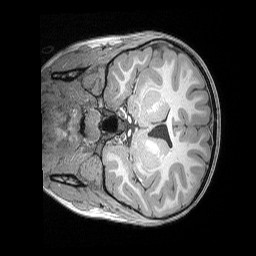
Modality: T1w
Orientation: coronal
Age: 10
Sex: male
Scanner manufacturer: siemens
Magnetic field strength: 3 T
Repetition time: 2.53 s
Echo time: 0.00164 s